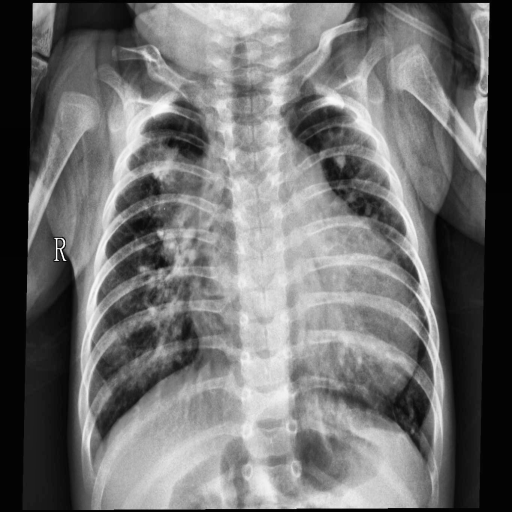
Finding: PNEUMONIA